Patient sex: M
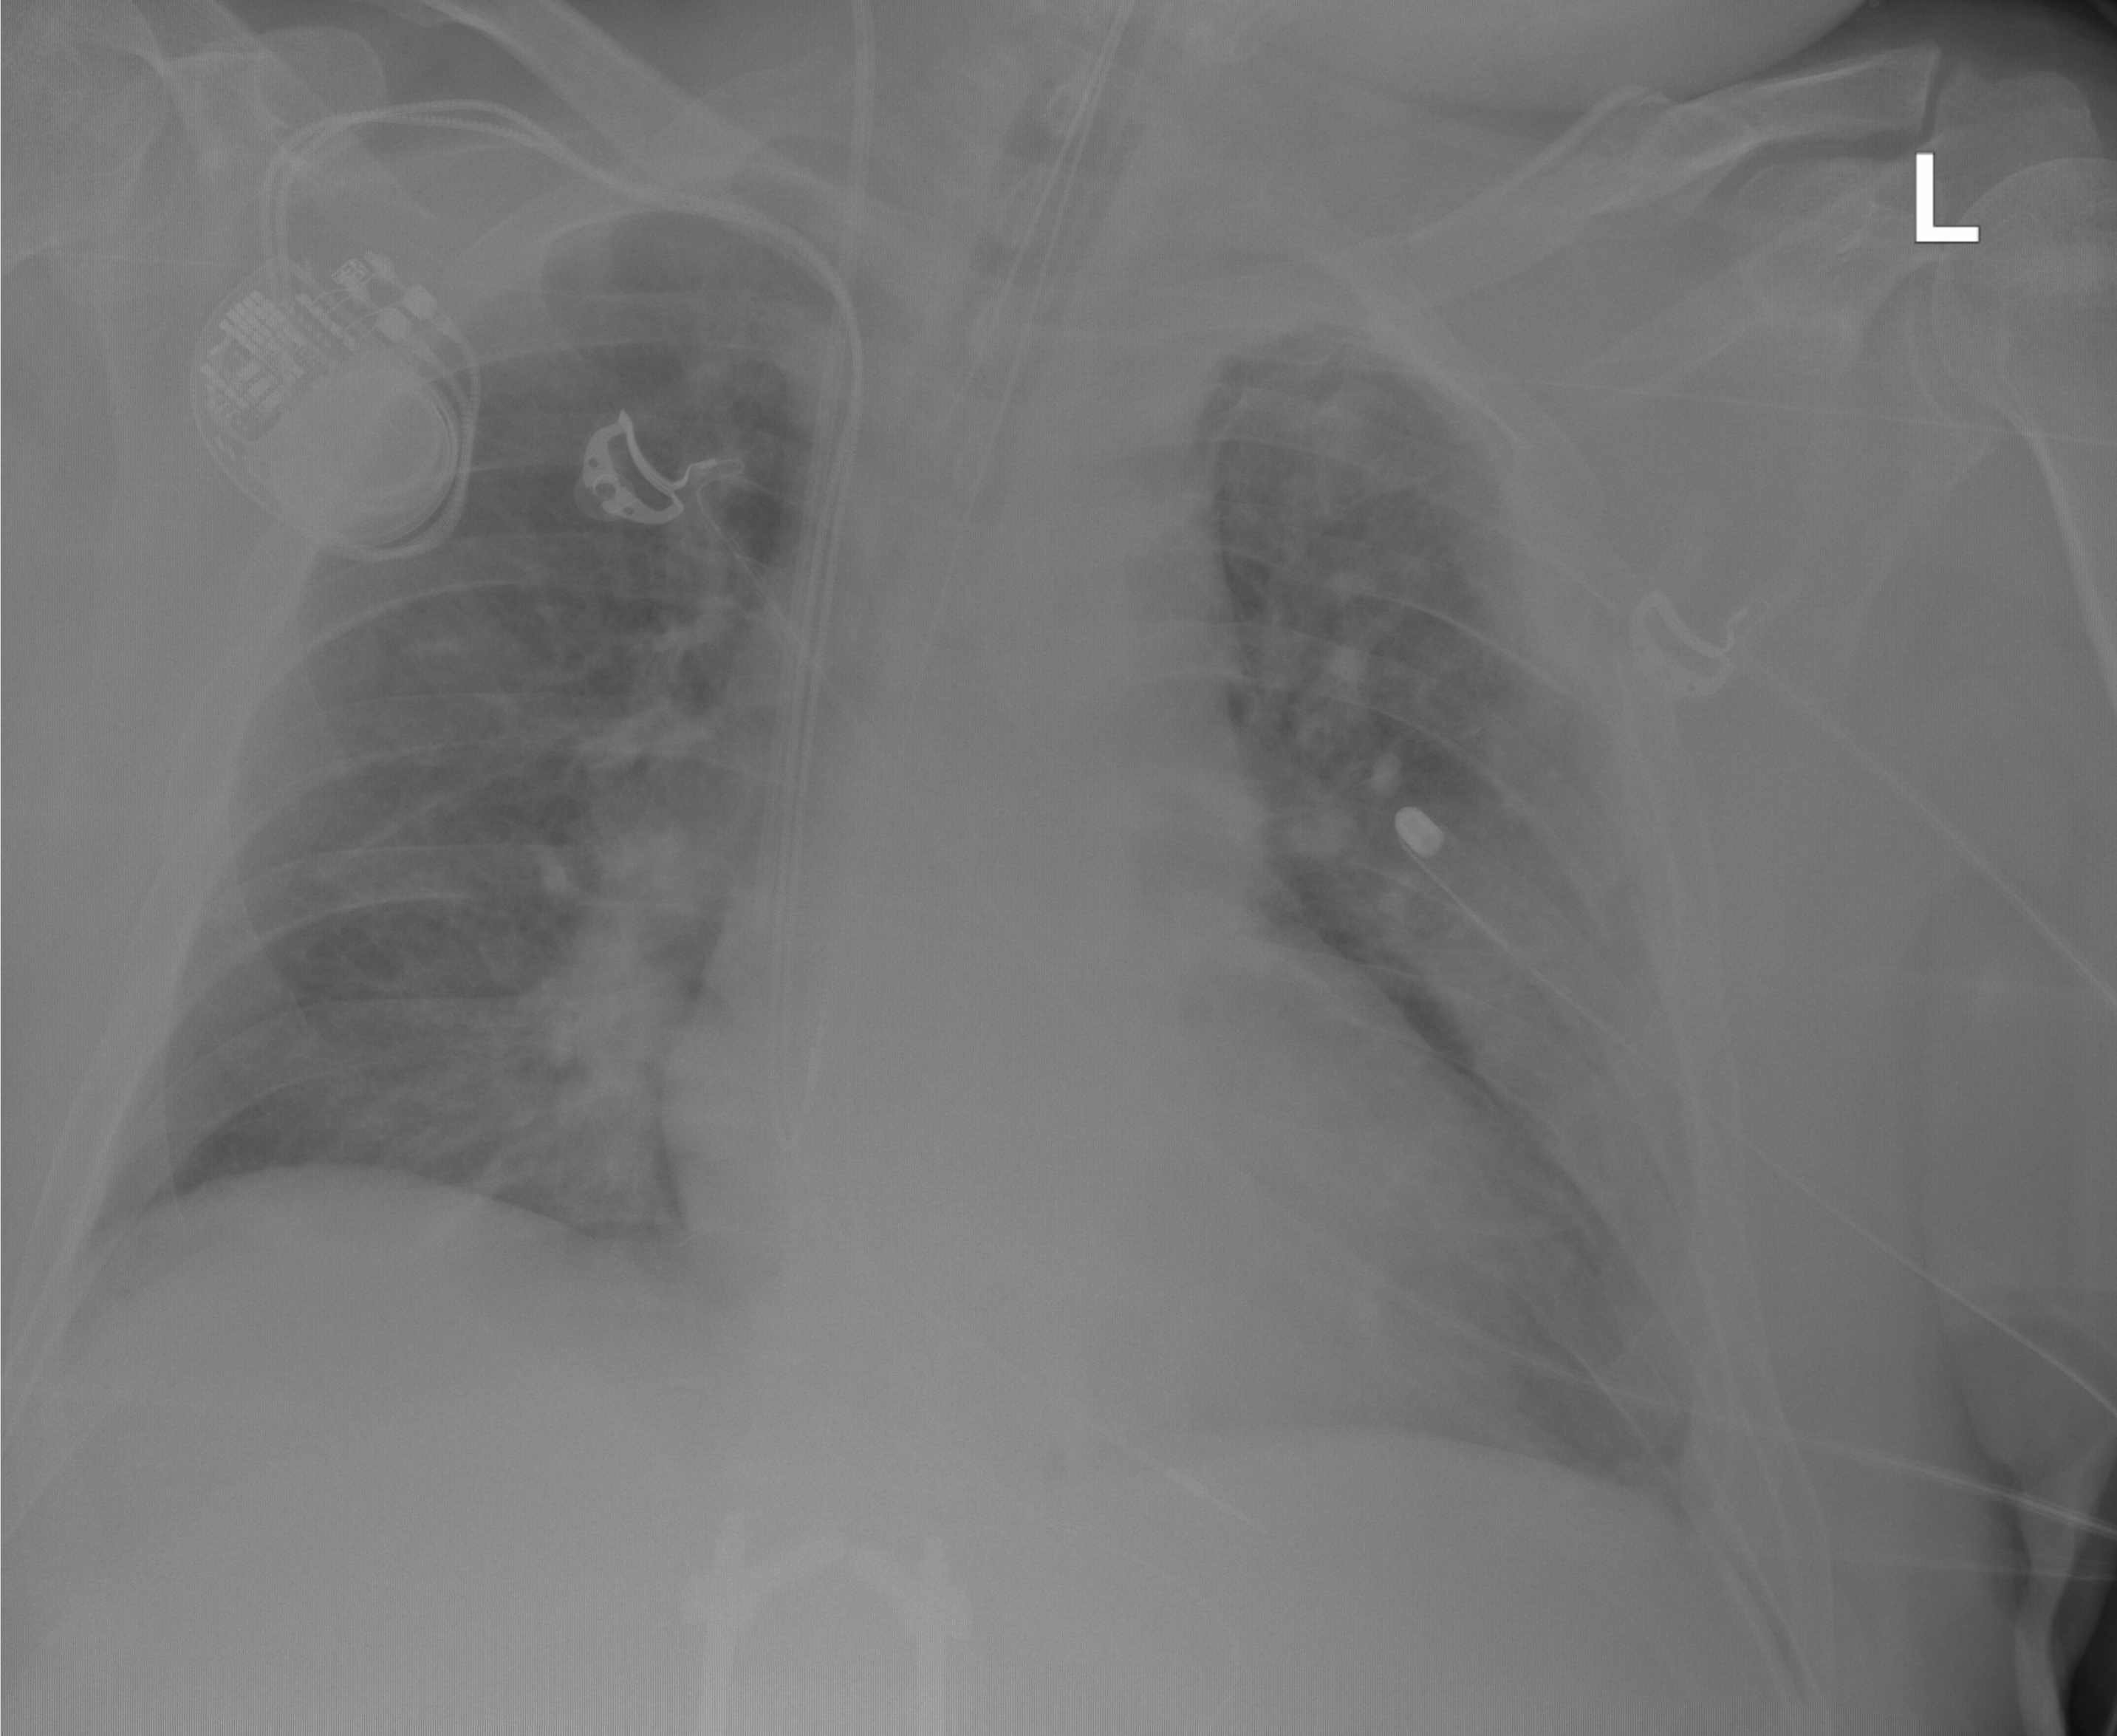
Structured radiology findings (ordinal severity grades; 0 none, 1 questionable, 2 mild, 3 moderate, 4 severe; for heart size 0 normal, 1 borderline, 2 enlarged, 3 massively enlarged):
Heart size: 2
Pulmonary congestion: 2
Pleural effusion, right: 0
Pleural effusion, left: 2
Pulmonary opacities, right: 2
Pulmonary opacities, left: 2
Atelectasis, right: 0
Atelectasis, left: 2